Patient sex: F
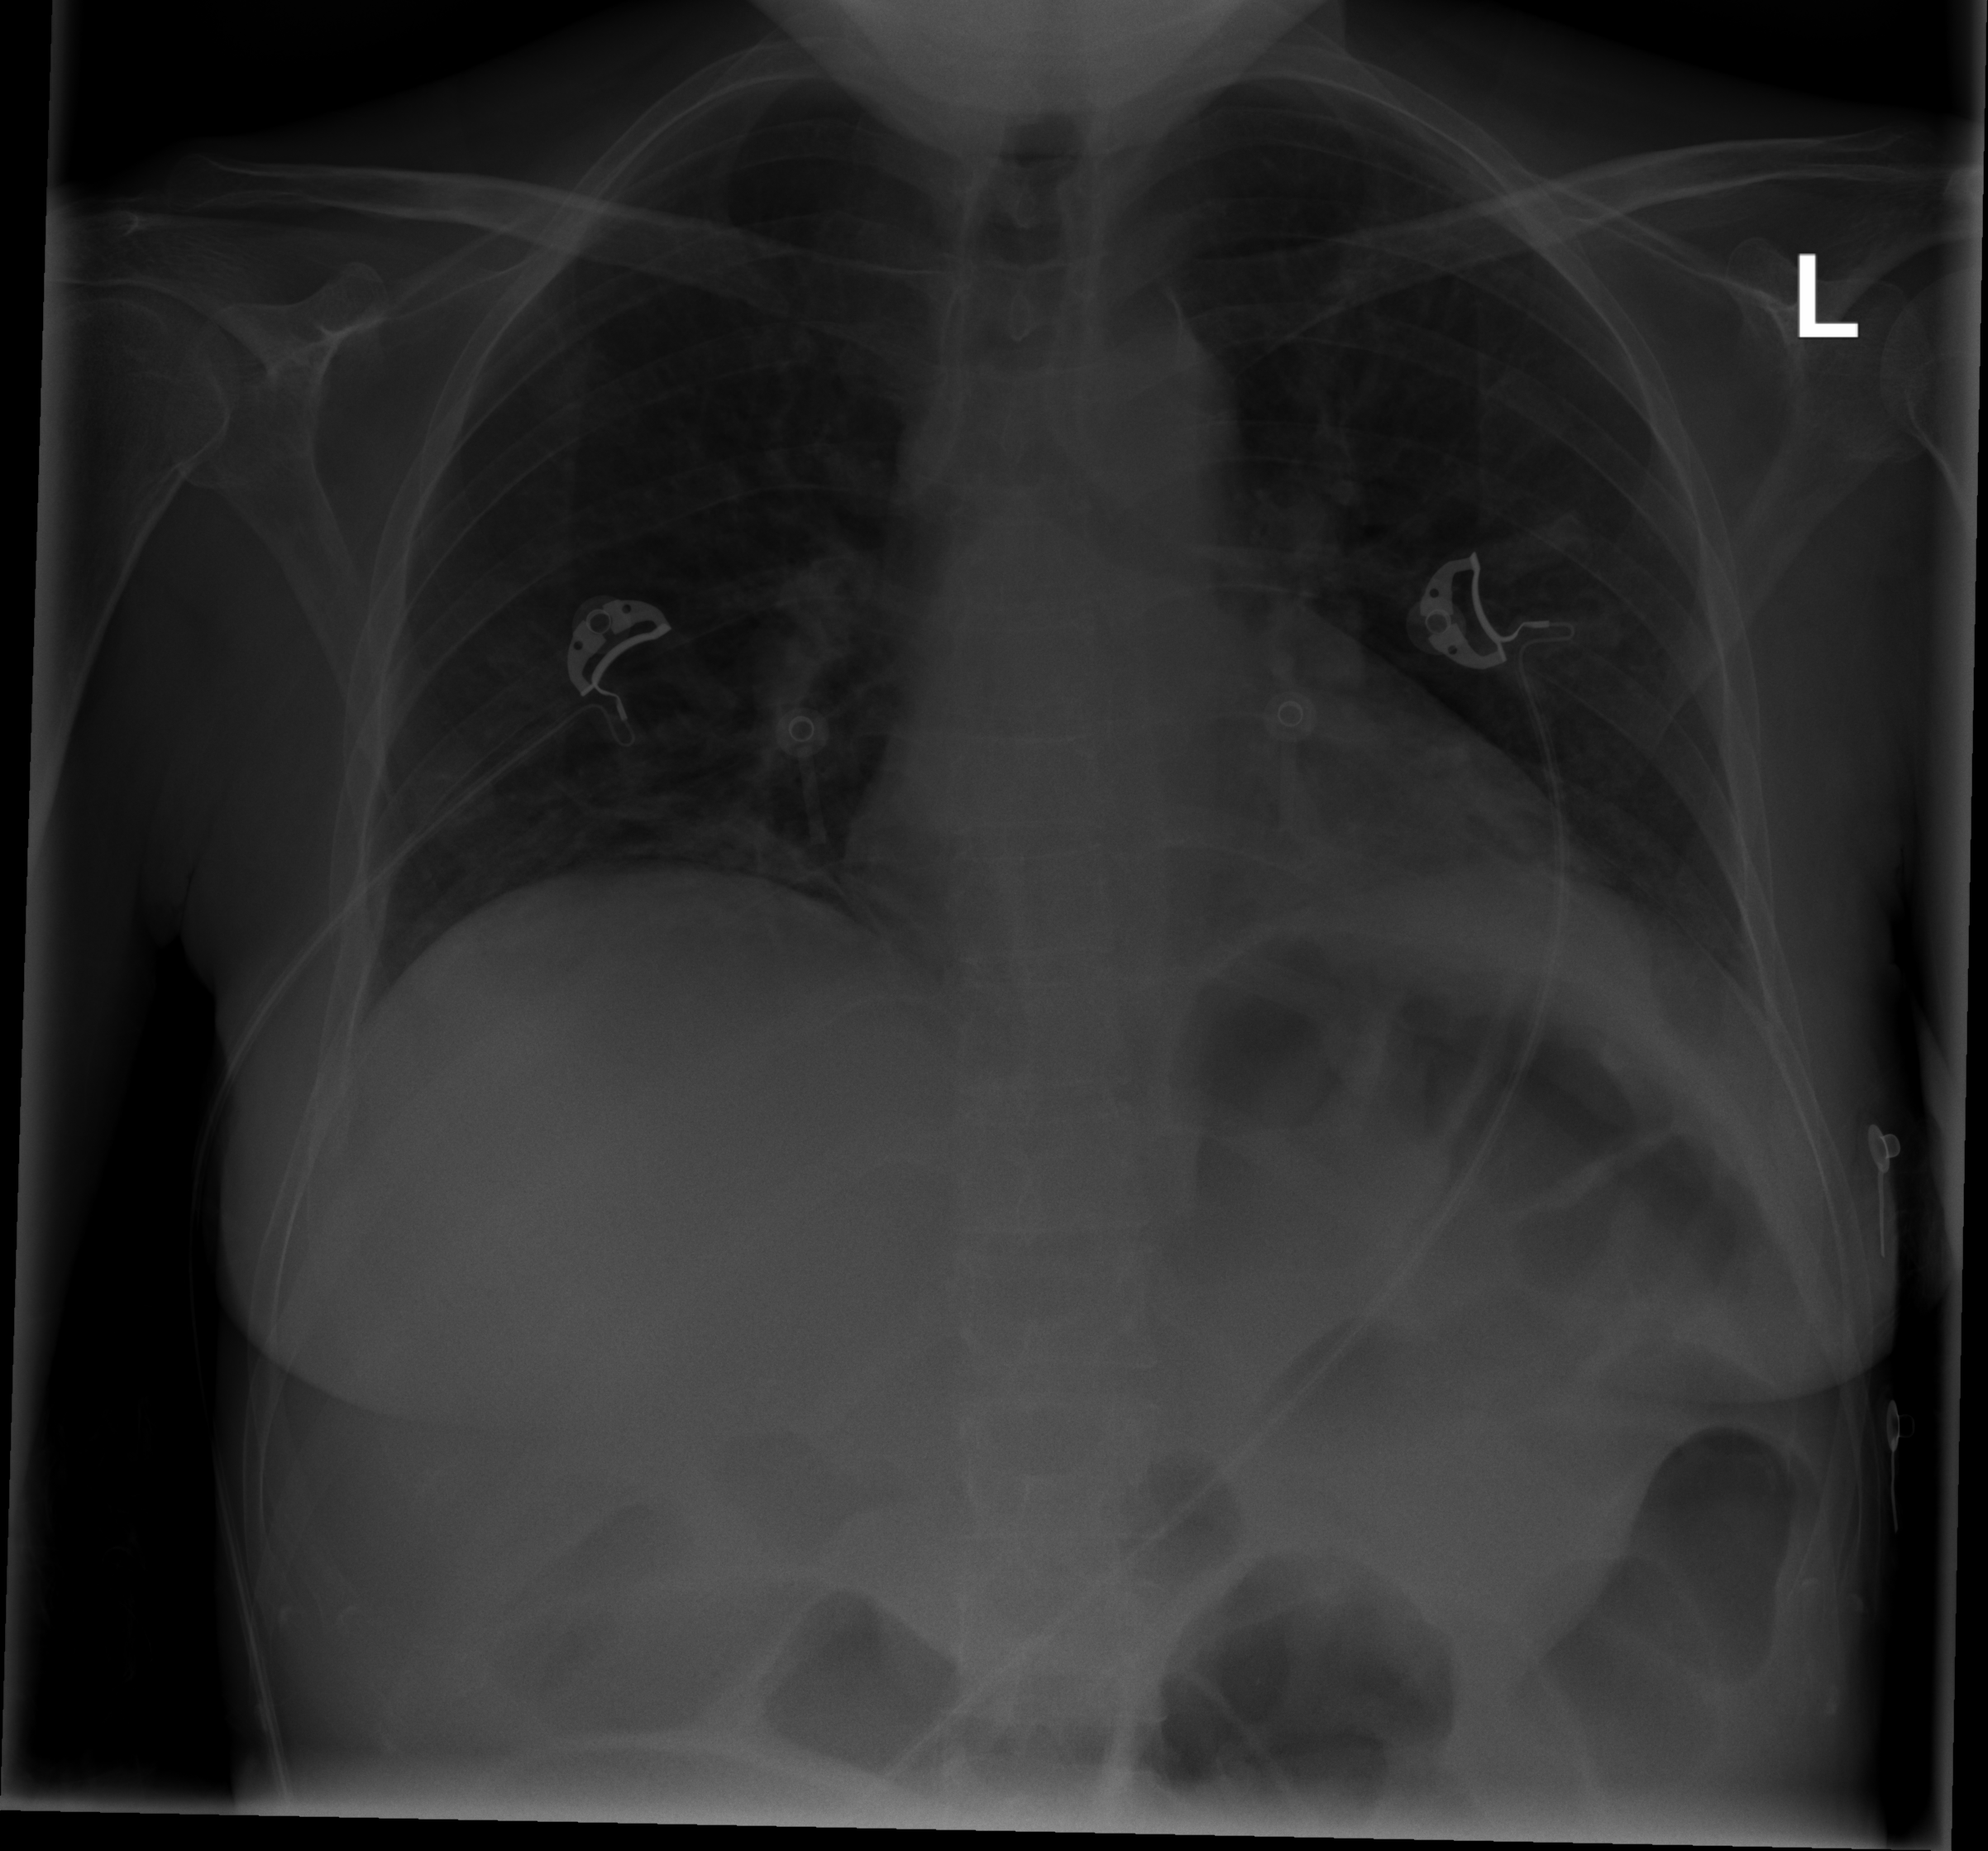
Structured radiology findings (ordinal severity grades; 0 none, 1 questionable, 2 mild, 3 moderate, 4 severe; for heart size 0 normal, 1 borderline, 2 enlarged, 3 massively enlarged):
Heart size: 0
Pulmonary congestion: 0
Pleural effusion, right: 0
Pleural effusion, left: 0
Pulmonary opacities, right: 0
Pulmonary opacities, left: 0
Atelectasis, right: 2
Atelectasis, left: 0